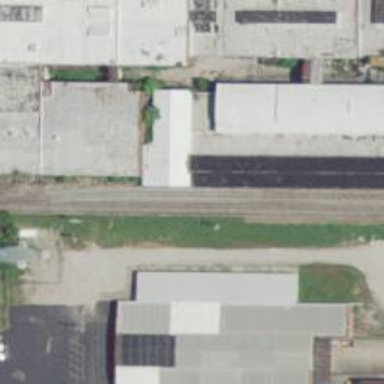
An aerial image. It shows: Railway siding for service.